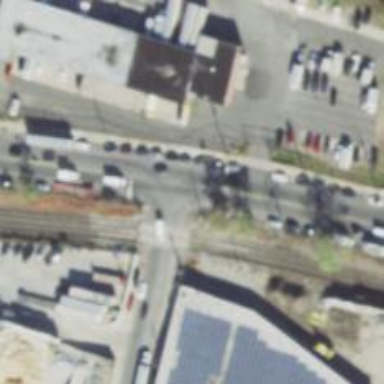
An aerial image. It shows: Signal used for blocking on the railway.